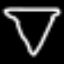
Label: diamond